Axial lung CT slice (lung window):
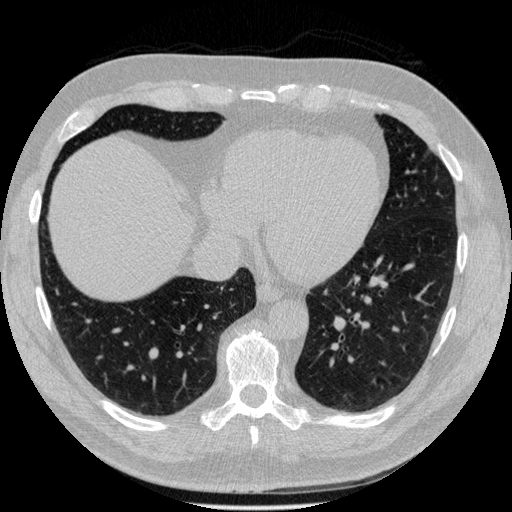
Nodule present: no